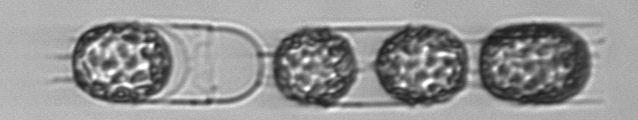
Label: Stephanopyxis